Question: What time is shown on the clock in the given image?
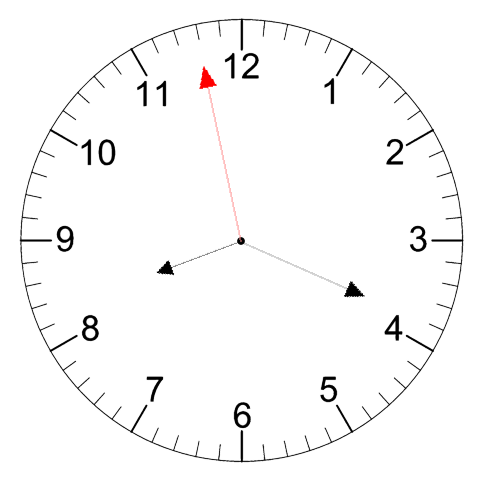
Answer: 08:18:58